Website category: auto
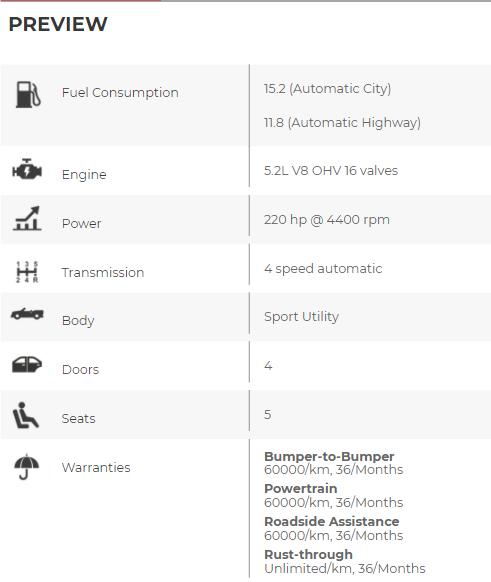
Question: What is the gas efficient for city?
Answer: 15.2 (Automatic City)

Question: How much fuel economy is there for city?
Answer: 15.2 (Automatic City)

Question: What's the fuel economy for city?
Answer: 15.2 (Automatic City)

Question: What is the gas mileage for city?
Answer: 15.2 (Automatic City)

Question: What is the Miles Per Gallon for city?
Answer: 15.2 (Automatic City)

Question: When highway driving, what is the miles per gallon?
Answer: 11.8 (Automatic Highway)

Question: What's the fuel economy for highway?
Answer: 11.8 (Automatic Highway)

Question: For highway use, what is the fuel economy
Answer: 11.8 (Automatic Highway)

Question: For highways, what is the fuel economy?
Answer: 11.8 (Automatic Highway)

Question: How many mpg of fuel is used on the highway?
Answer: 11.8 (Automatic Highway)

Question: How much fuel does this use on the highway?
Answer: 11.8 (Automatic Highway)

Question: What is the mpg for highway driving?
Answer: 11.8 (Automatic Highway)

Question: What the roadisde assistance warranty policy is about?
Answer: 60000/km, 36/Months

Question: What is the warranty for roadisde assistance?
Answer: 60000/km, 36/Months

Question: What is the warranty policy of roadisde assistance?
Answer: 60000/km, 36/Months

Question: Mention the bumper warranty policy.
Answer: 60000/km, 36/Months

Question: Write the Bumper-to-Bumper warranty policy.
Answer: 60000/km, 36/Months

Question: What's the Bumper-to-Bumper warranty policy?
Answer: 60000/km, 36/Months

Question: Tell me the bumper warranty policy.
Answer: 60000/km, 36/Months

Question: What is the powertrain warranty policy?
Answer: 60000/km, 36/Months

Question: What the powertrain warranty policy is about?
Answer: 60000/km, 36/Months

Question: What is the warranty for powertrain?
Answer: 60000/km, 36/Months